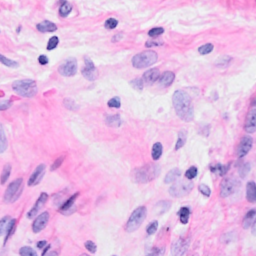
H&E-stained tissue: Breast